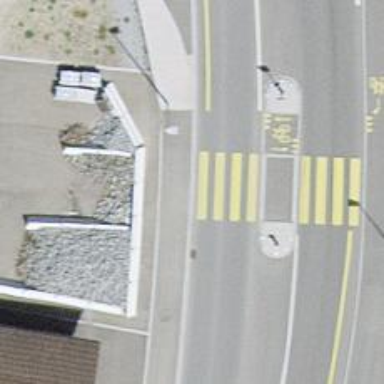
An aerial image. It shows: Kerb barrier.